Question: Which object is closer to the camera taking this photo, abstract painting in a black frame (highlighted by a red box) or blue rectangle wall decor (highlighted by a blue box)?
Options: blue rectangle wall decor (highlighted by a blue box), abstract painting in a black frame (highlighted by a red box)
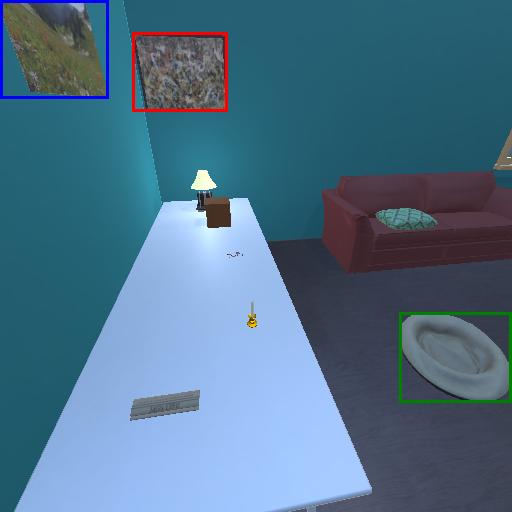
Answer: blue rectangle wall decor (highlighted by a blue box)